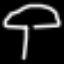
Label: mushroom